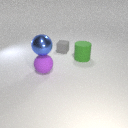
small gray rubber cube to the right of large purple rubber sphere